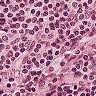
Metastatic tissue present: no